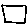
Label: square